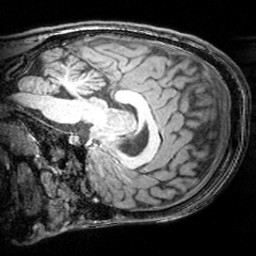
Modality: T1w
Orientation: sagittal
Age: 19
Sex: male
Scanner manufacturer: siemens
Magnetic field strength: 3 T
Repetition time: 1.81 s
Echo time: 0.00351 s